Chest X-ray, PA view. Patient: 51 years old, sex M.
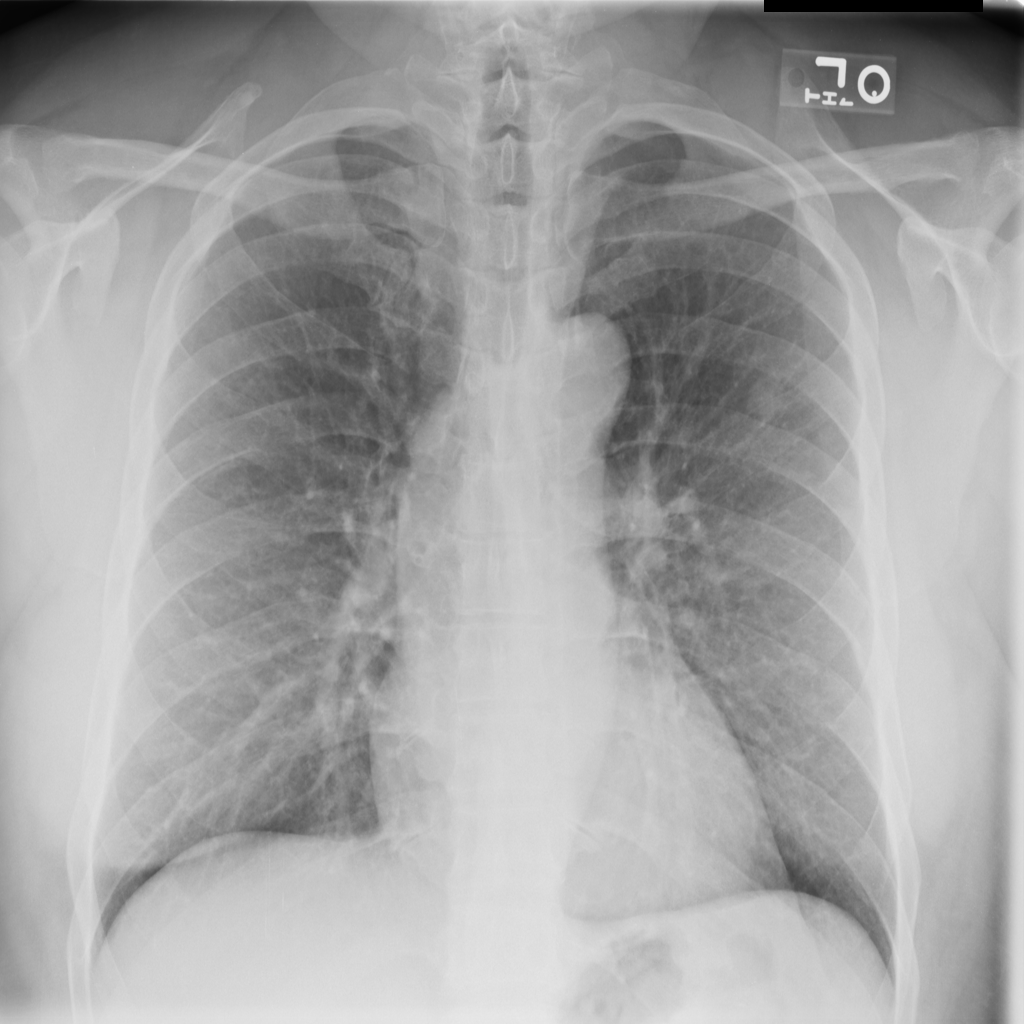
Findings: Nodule